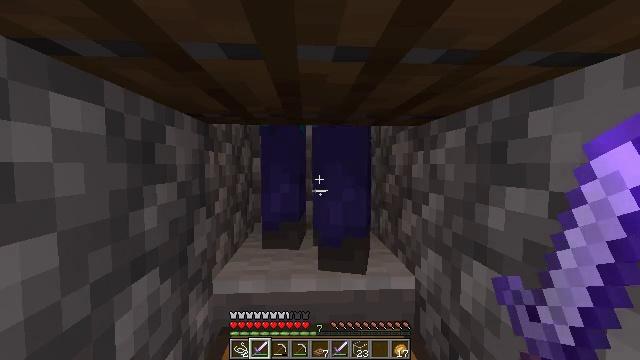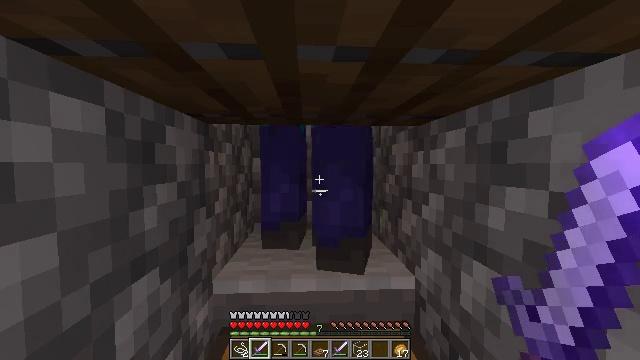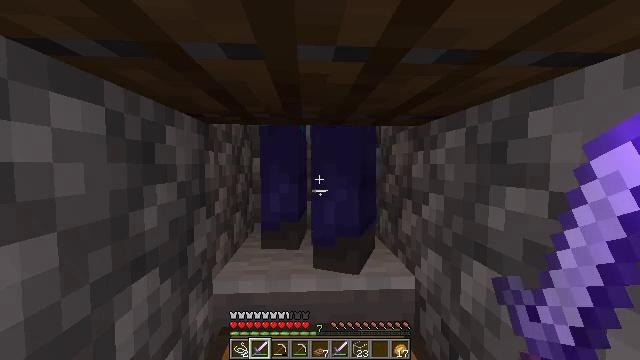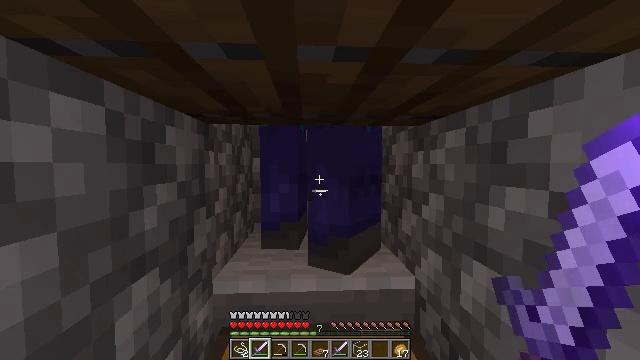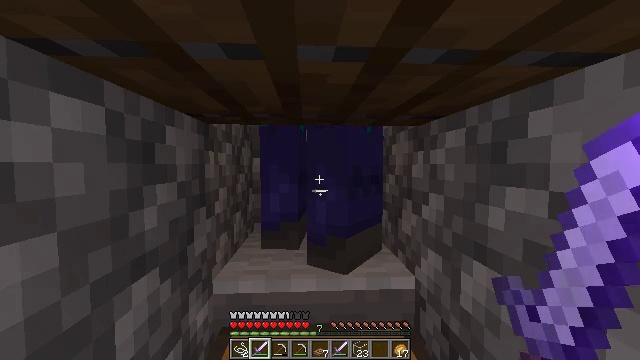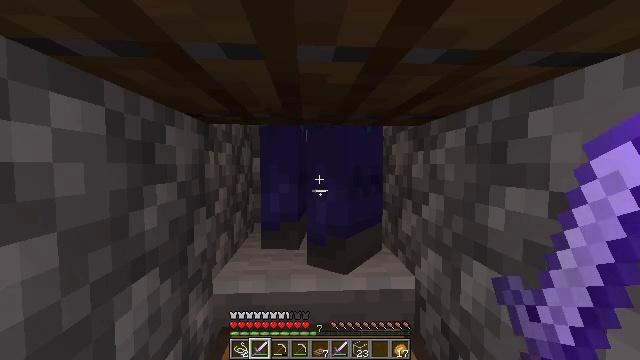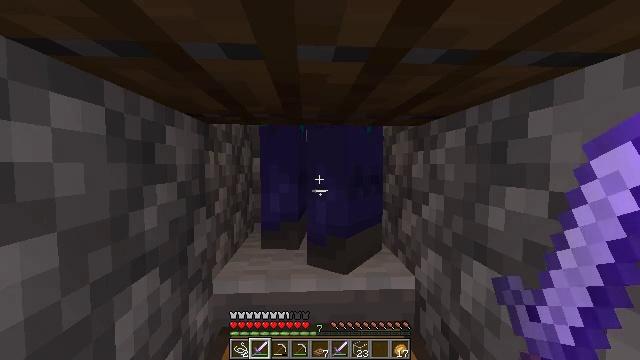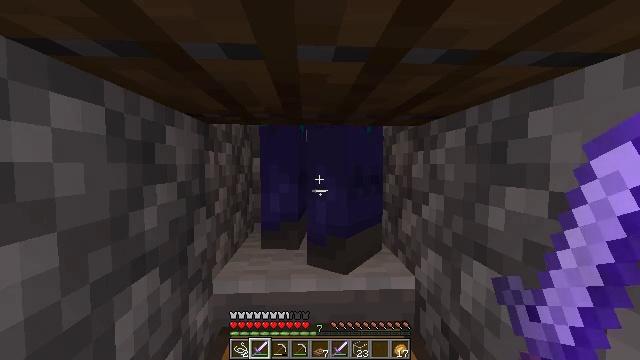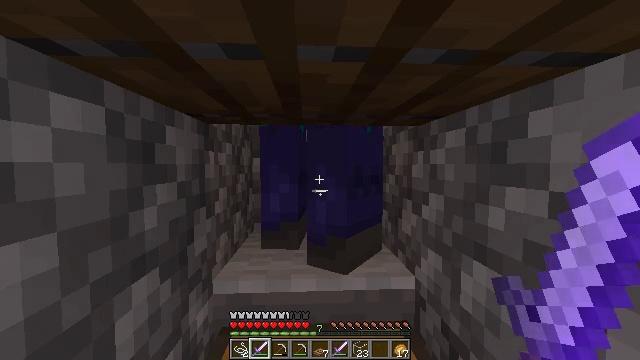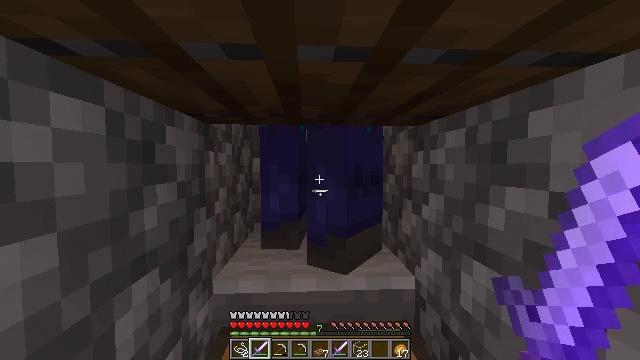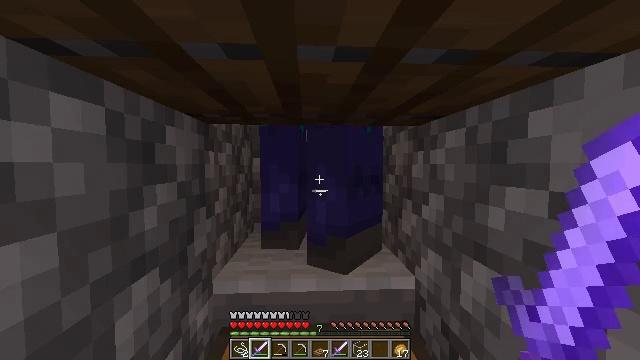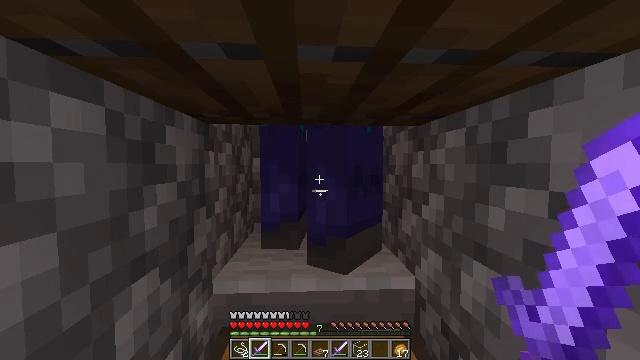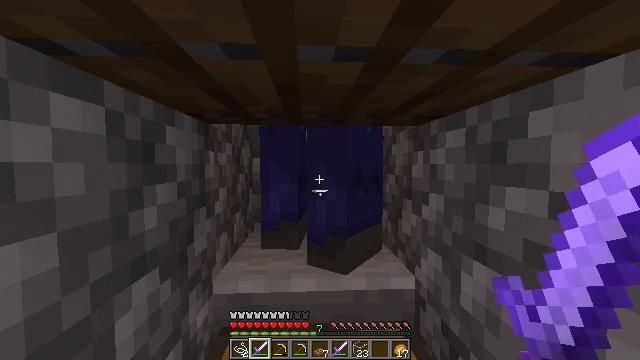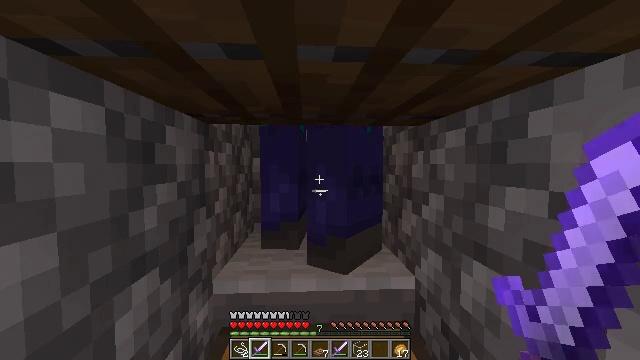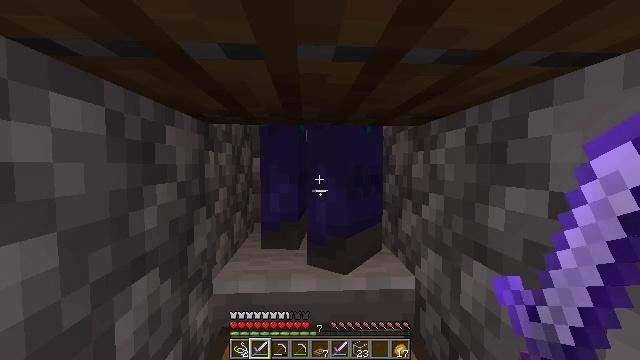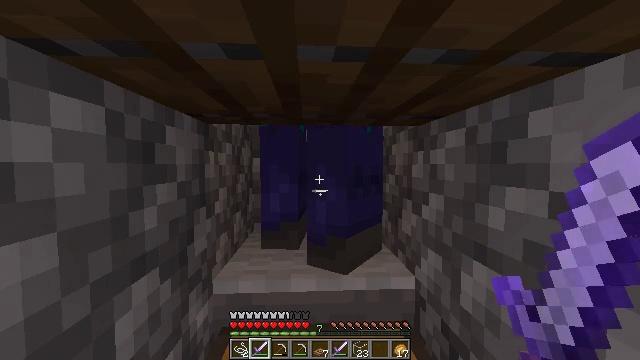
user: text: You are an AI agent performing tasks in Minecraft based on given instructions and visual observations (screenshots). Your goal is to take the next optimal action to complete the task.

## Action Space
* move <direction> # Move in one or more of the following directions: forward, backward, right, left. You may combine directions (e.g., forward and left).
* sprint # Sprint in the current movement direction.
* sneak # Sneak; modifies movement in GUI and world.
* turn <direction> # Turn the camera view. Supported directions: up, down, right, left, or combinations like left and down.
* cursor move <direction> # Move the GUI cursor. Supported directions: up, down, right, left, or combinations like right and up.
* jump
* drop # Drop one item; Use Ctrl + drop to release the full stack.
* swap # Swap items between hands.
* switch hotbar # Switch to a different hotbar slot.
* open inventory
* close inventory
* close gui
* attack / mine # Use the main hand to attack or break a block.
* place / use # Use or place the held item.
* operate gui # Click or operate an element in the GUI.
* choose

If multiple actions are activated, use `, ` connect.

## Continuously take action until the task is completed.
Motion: motion action
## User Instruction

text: Combat enemy.
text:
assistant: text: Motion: no_op
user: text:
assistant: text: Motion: no_op
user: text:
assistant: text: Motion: no_op
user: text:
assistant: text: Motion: no_op
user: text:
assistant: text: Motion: no_op
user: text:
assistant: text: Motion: no_op
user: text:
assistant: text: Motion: no_op
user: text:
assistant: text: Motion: no_op
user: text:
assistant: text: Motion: no_op
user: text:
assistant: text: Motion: no_op
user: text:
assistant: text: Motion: no_op
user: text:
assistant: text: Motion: no_op
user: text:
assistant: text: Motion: no_op
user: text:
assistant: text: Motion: no_op
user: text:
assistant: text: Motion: no_op
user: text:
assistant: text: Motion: no_op
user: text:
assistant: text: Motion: no_op
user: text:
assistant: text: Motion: no_op
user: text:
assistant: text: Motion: no_op
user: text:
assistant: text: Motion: no_op
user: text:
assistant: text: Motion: no_op
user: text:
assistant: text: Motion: no_op
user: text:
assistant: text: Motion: no_op
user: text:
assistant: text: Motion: no_op
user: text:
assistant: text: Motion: no_op
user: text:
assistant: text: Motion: no_op
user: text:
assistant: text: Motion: no_op
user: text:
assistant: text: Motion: no_op
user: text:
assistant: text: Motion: no_op
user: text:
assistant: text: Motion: no_op